Interaction volume radius: 5 \u00c5
Interaction volume height: 20 \u00c5
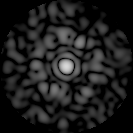
Disorder parameter: 0.852